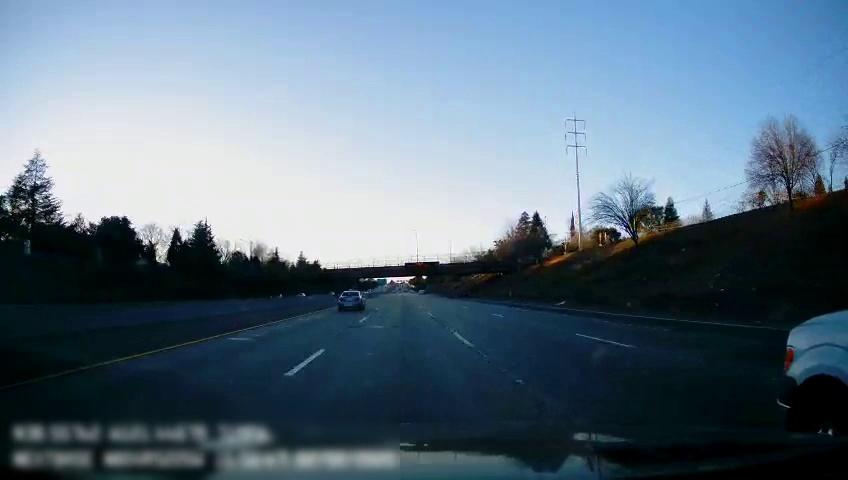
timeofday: Day
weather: Sunny
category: Drivable Space
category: Vehicles | Truck
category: Vehicles | Car
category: Lanes | Alternate Lane
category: Lanes | Current Lane
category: Lanes | Current Lane
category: Lanes | Alternate Lane
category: Lanes | Alternate Lane
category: Traffic | Signs